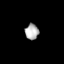
Tissue: lung
Cell type: Epithelial cells
Senescence score: 0.158
Nuclear area (px): 207
Mean DAPI intensity: 176.681